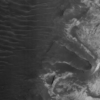
Label: not_dusty